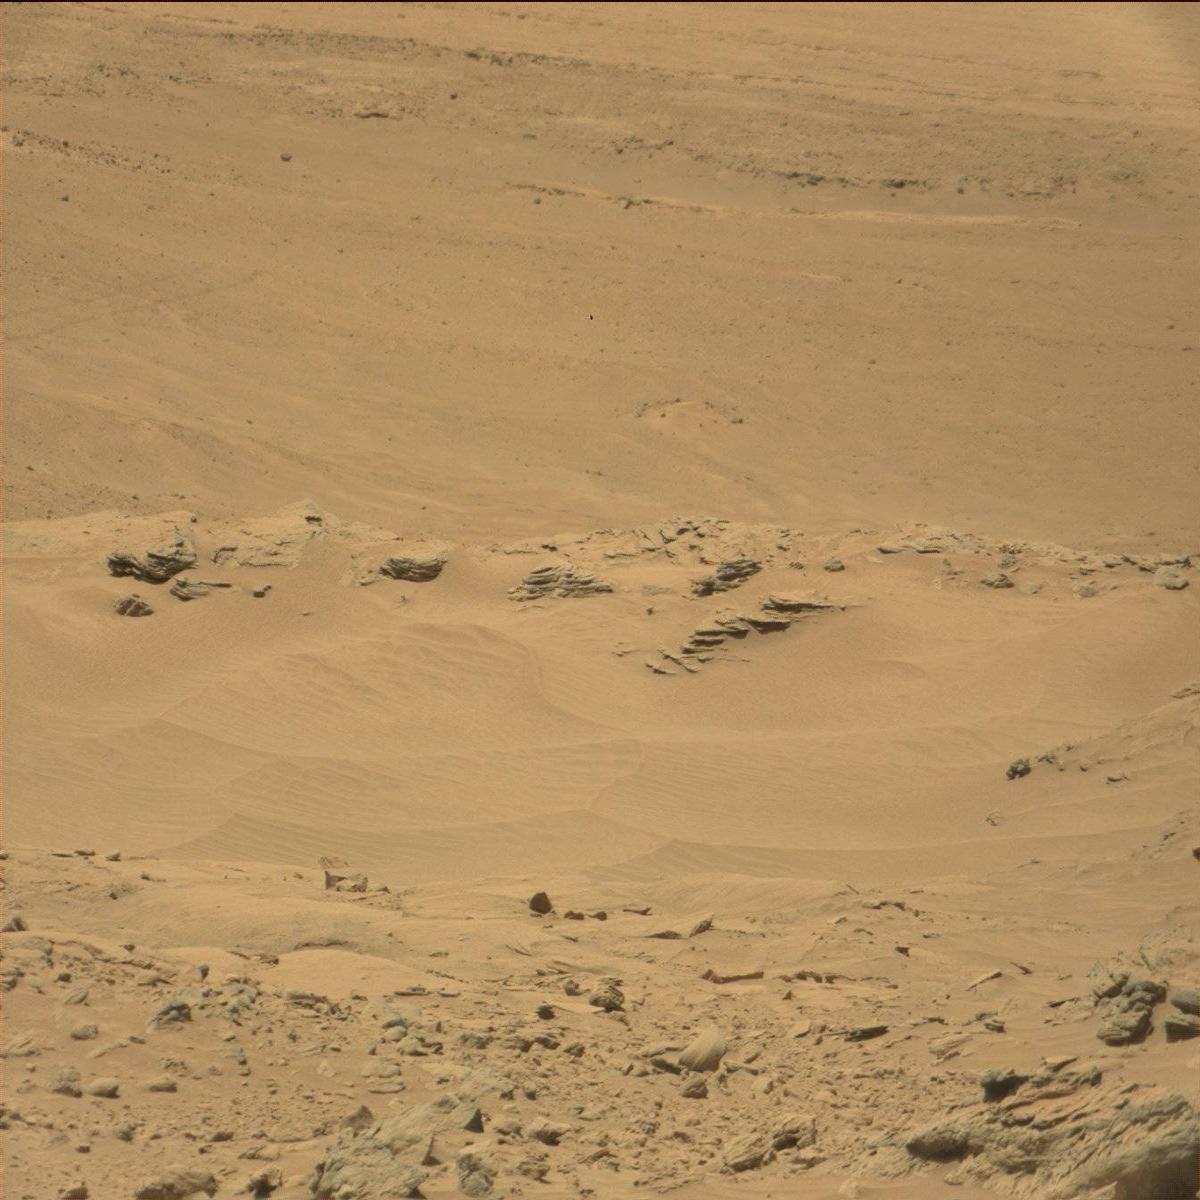
Terrain classes present: Bedrock, Sand / Soil